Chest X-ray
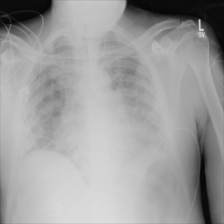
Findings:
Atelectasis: negative
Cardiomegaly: negative
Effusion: negative
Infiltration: positive
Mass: negative
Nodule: negative
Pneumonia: negative
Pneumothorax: negative
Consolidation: positive
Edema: negative
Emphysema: negative
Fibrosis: negative
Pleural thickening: negative
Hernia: negative